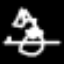
Label: squiggle